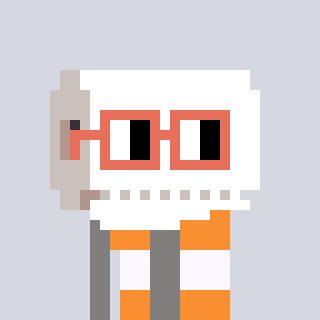
a pixel art character with square orange glasses, a toiletpaper-full-shaped head and a bluegrey-colored body on a cool background